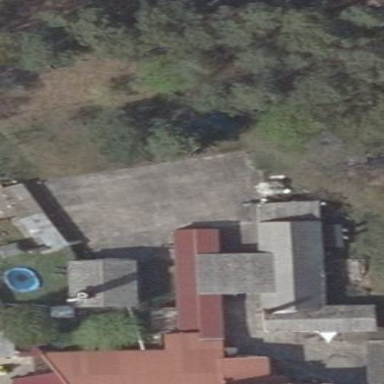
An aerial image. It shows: Shed.